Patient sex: M
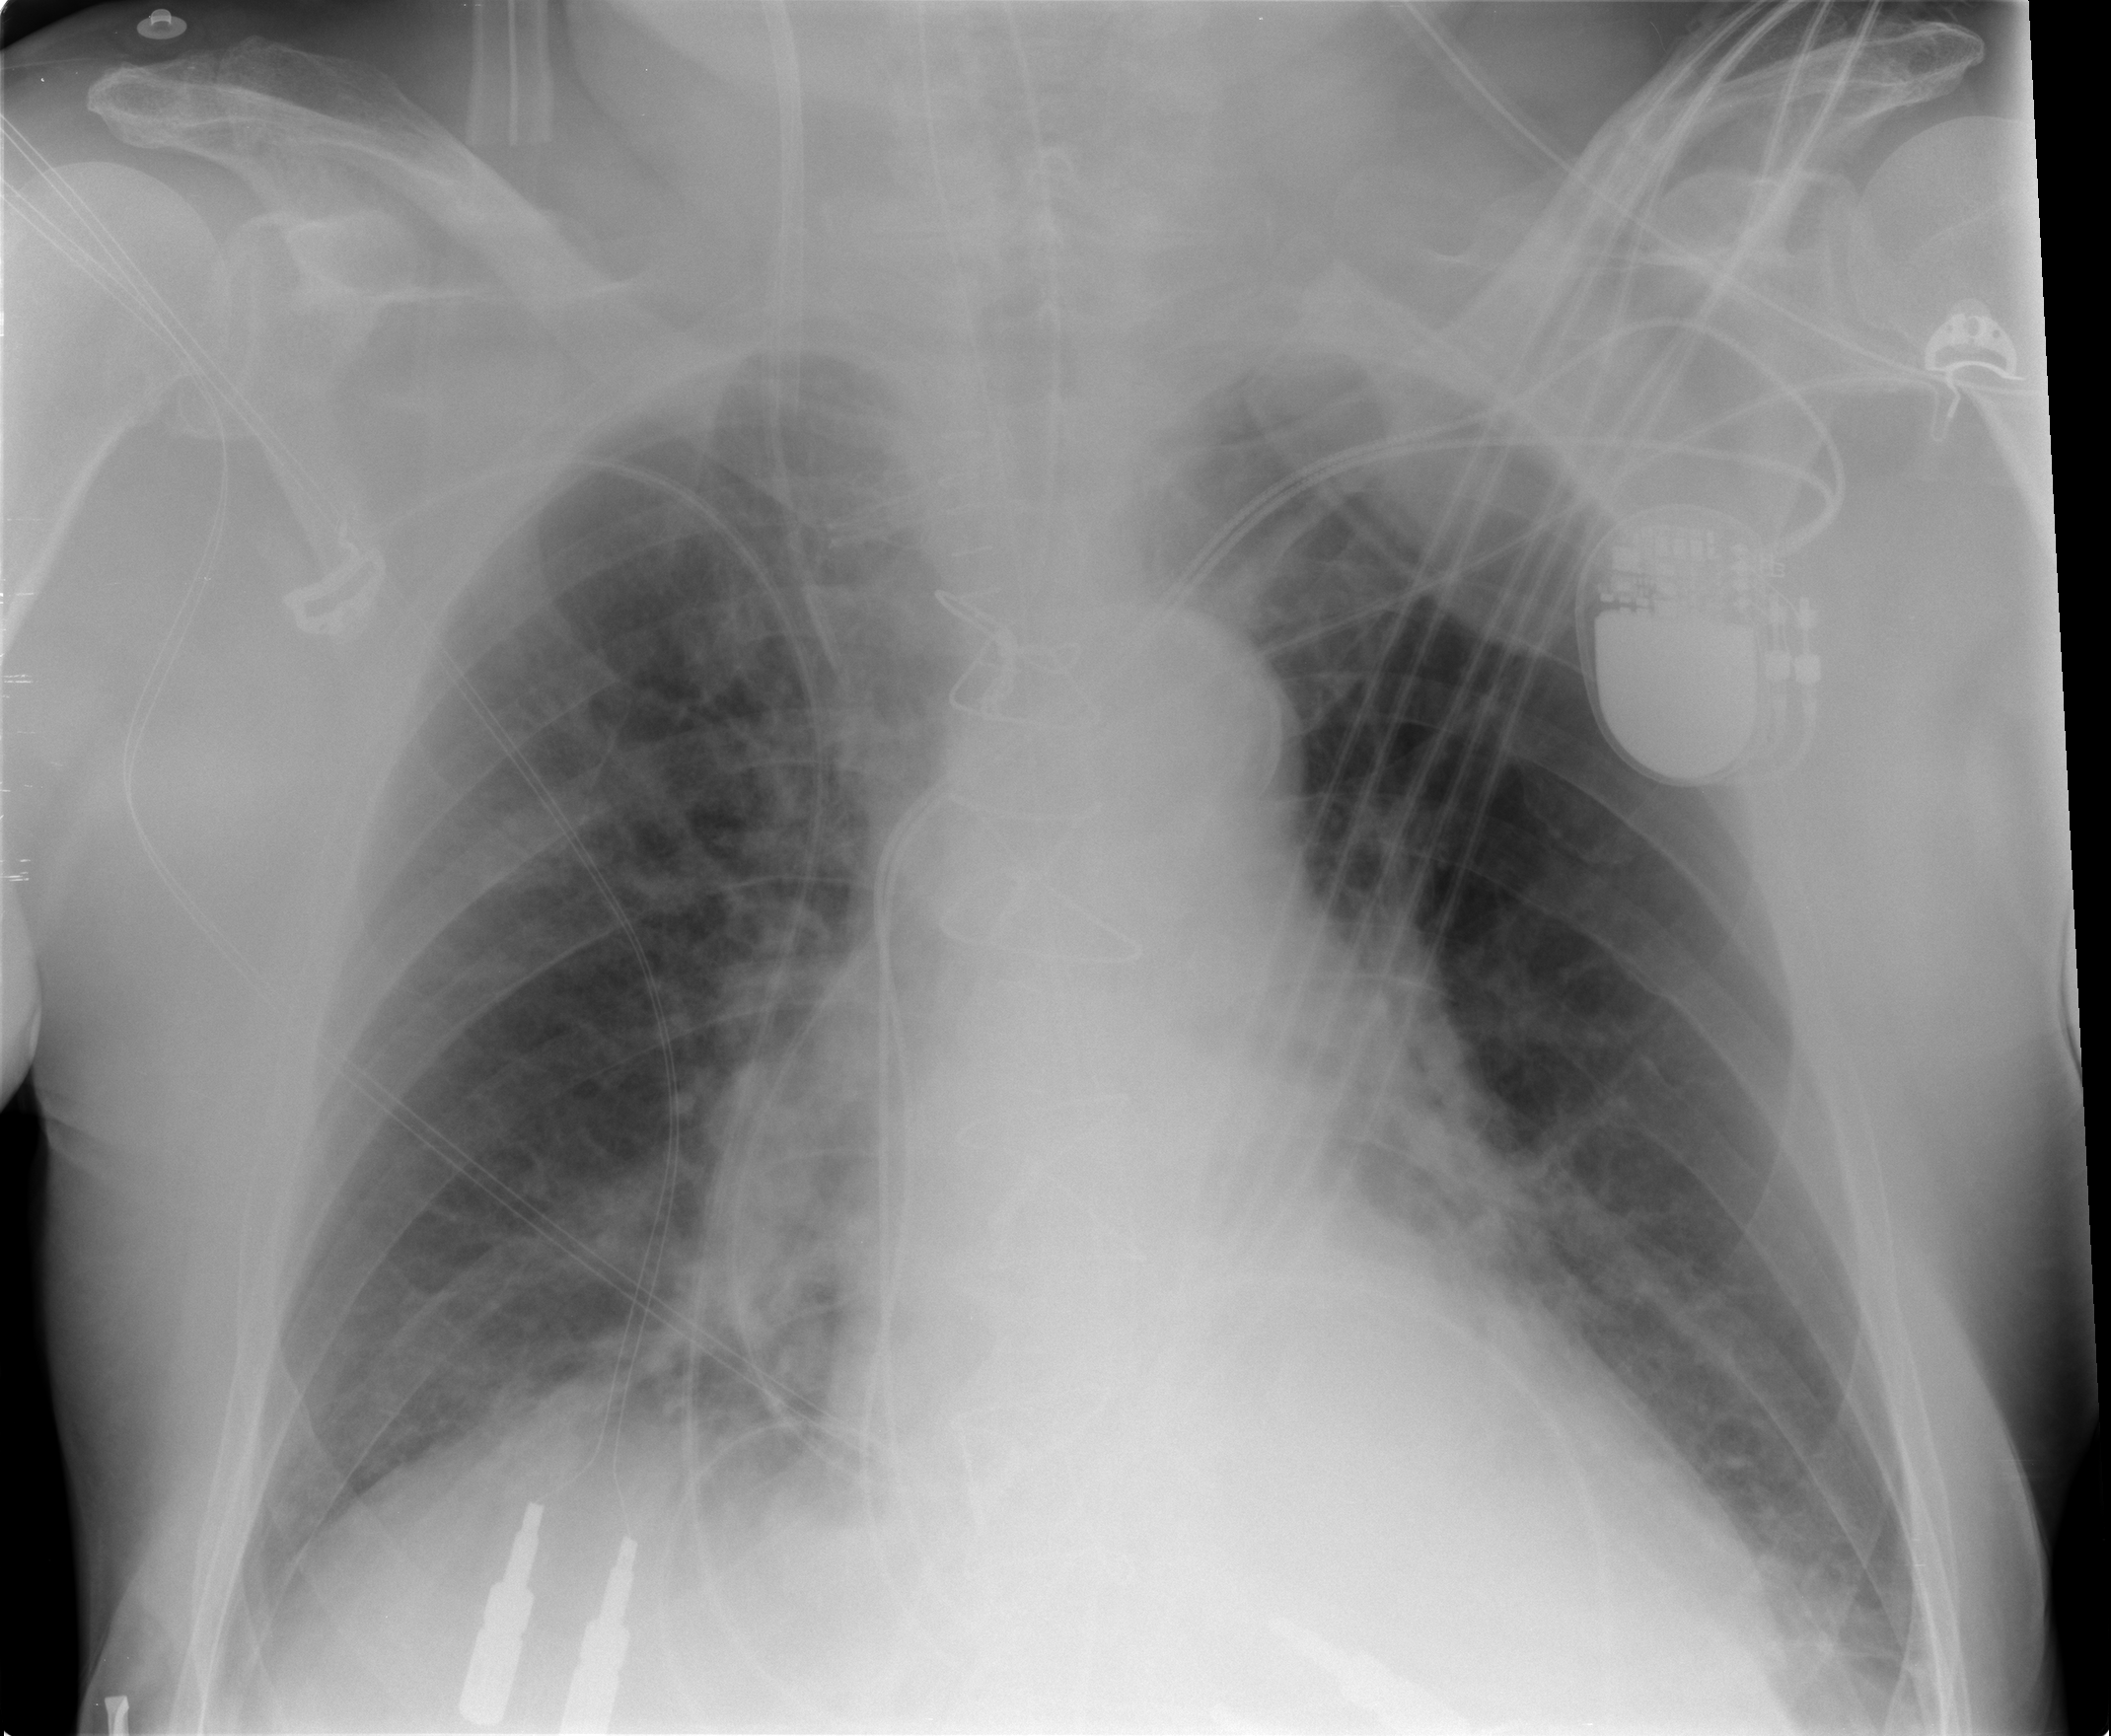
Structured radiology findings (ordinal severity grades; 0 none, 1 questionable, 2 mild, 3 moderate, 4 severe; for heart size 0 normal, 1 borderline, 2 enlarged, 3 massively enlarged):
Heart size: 0
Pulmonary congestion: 0
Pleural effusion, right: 0
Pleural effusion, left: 1
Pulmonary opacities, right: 0
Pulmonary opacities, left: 0
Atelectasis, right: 0
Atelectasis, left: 0